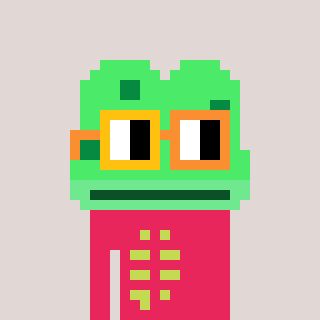
a pixel art character with square yellow and orange glasses, a frog-shaped head and a redpinkish-colored body on a warm background